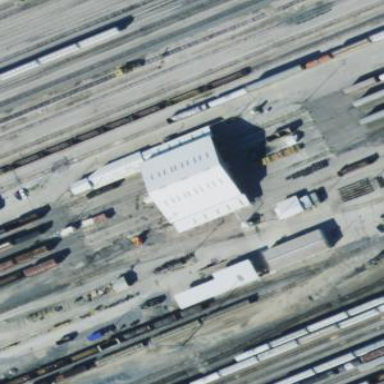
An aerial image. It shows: Workshop building located near railway.